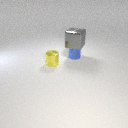
small yellow metal cylinder in front of small blue metal cylinder